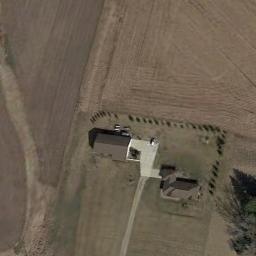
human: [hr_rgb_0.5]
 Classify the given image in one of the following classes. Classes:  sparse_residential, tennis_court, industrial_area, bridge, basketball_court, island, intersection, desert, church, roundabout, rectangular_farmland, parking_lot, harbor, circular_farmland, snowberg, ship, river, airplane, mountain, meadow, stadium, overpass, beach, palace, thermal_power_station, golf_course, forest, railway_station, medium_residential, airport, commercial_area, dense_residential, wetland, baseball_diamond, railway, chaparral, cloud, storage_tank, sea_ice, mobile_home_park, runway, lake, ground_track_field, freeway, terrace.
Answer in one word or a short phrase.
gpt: sparse_residential